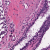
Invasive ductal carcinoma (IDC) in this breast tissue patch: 0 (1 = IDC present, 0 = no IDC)